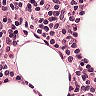
Metastatic tissue present: no